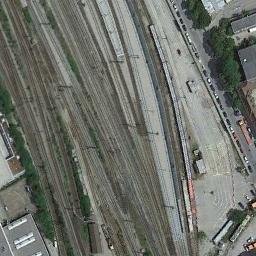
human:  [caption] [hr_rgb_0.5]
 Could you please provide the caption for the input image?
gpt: These staggered railways are flanked by some buildings and a train is on one railway .

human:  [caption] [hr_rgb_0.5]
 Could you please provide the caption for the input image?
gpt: The two railway lines meet here .

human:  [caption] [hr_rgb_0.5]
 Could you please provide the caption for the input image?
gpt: The railway is next to some trees and houses .

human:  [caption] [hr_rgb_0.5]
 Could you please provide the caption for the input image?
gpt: Several buildings of different shapes and sizes are beside the railway .

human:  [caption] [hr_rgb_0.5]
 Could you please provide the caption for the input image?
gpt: There are some green trees and buildings beside the railway .